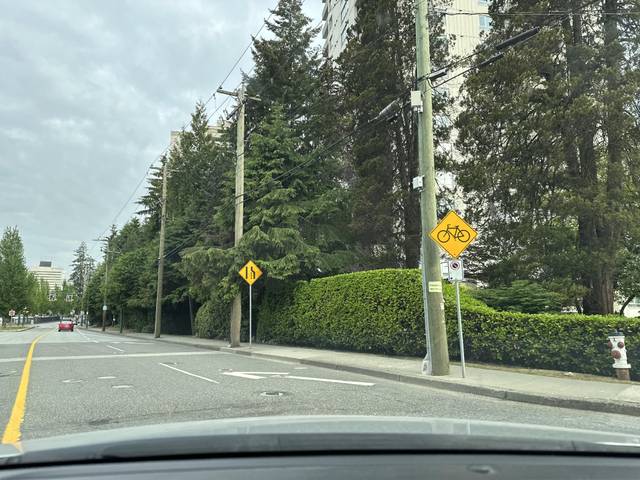
Region: Canada
Coordinates: 49.233, -123.011